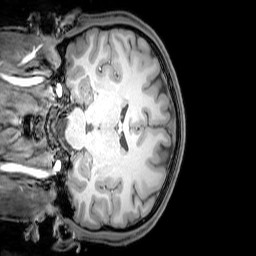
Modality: T1w
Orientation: coronal
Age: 21
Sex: male
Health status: healthy
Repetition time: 0.081 s
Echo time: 0.037 s